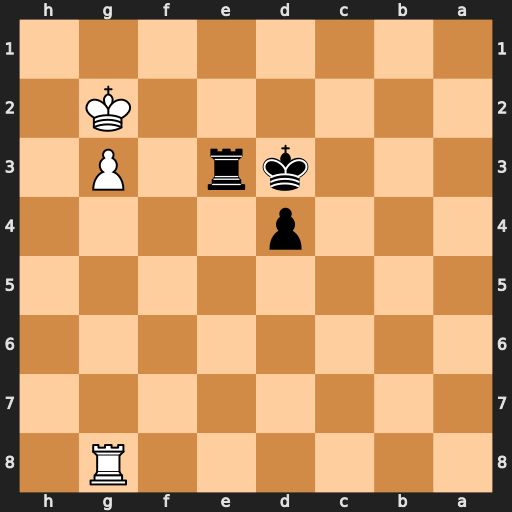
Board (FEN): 6R1/8/8/8/3p4/3kr1P1/6K1/8
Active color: b
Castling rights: -
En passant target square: -
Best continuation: Ke2 Rf8 d3